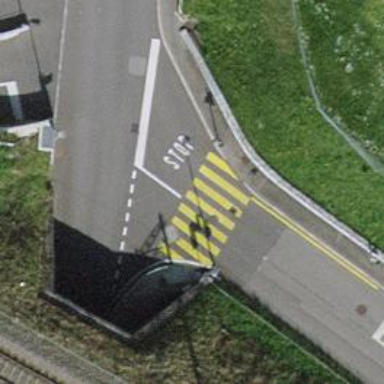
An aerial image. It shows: Road with traffic signals for signaling.